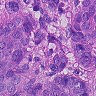
Metastatic tissue present: yes